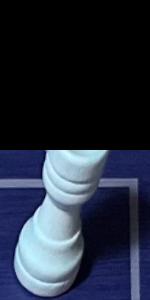
Label: Rook_White